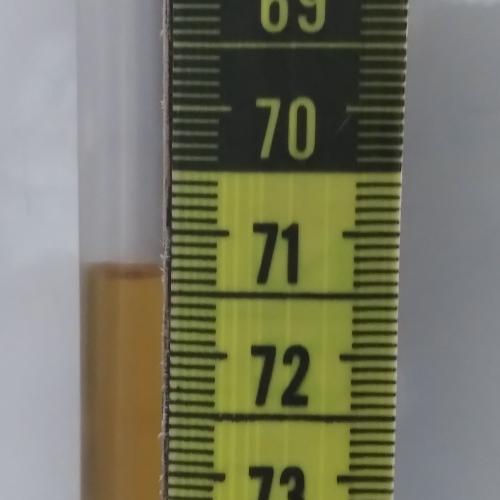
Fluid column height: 71.4 cm